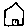
Label: house